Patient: sex F, age 76
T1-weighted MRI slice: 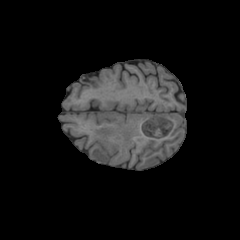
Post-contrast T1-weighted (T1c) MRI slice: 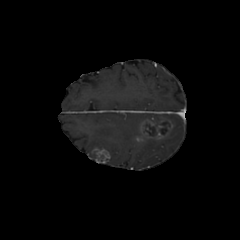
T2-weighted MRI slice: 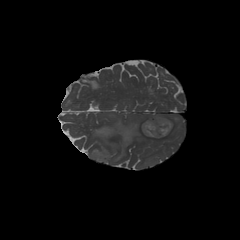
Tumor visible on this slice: yes
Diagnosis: Glioblastoma, IDH-wildtype
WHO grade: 4